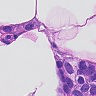
Metastatic tissue present: yes